Question: I am pretty new in (the porting for C#) and I have the following doubt.
In my code I have something like it:
'''
iTextSharp.text.Paragraph titolo = new iTextSharp.text.Paragraph(currentVuln.Title, _fontTitolo0);
titolo.Alignment = iTextSharp.text.Element.ALIGN_CENTER;
_document.Add(titolo);
table = new PdfPTable(3);
table.WidthPercentage = 98;
cell = new PdfPCell(new Phrase("Header spanning 3 columns"));
cell.Colspan = 3;
cell.HorizontalAlignment = 1; //0=Left, 1=Centre, 2=Right
table.AddCell(cell);
table.AddCell("Col 1 Row 1");
table.AddCell("Col 2 Row 1");
table.AddCell("Col 3 Row 1");
table.AddCell("Col 1 Row 2");
table.AddCell("Col 2 Row 2");
table.AddCell("Col 3 Row 2");
_document.Add(table);
'''
As you can see I simply print a title (usinga object) and under it a place a table.
The problem is that there is no space (margin) between my title and my table and the graphic result is not good, this is what I obtain in the generated PDF:

What can I do to add some space\margin between the title paragraph and the table? What is the best way to do it? I am trying to do it but, untill now, I have found no solution
Tnx
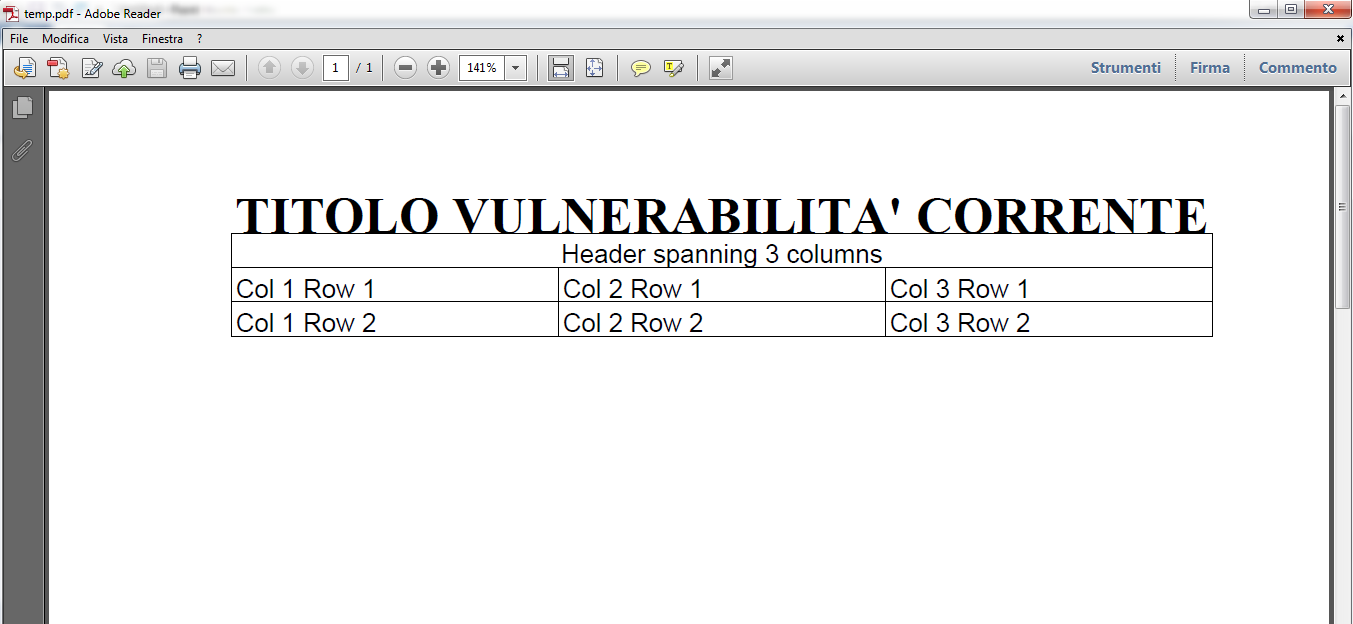
Answer: You have a couple of different options. You could set the 'SpacingAfter' on your paragraph:
'''
titolo.SpacingAfter = 20;
'''
You could also set the 'SpacingBefore' on the table:
'''
table.SpacingBefore = 20;
'''
Or you could just add some returns to your paragraph:
'''
iTextSharp.text.Paragraph titolo = new iTextSharp.text.Paragraph("Hello World
");
'''